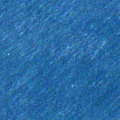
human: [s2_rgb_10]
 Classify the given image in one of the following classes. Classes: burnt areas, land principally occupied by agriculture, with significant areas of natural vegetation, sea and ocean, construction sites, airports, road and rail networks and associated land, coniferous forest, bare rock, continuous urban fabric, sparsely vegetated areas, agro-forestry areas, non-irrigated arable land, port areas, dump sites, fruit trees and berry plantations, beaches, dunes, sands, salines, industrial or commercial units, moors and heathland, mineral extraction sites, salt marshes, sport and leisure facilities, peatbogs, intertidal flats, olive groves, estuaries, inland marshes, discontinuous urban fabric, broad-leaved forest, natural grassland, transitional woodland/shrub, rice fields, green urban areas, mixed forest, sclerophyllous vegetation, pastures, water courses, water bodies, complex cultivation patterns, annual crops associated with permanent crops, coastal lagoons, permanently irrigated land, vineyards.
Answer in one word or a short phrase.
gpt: sea and ocean